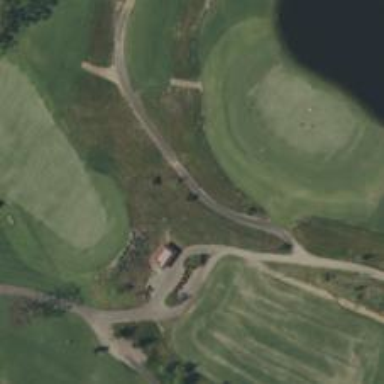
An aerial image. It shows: Path for golf carts.